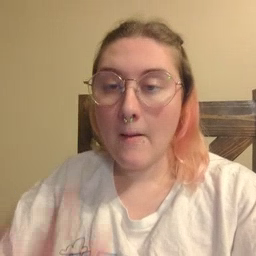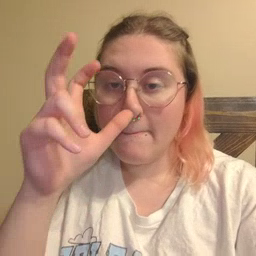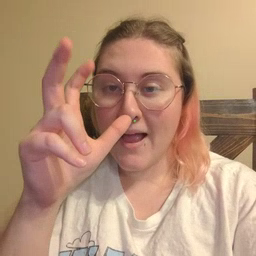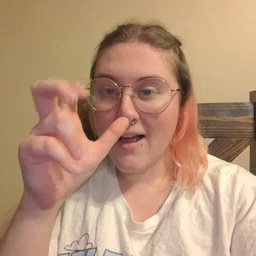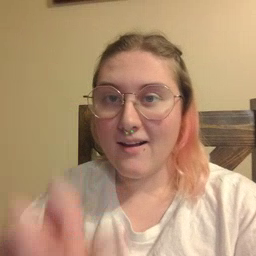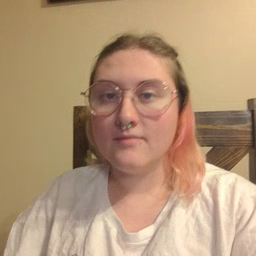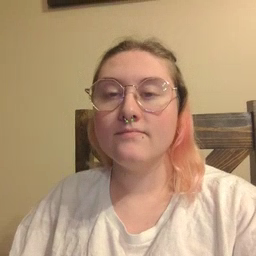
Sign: bug